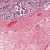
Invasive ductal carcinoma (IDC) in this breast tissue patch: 1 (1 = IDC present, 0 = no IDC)